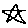
Label: star